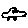
Label: car